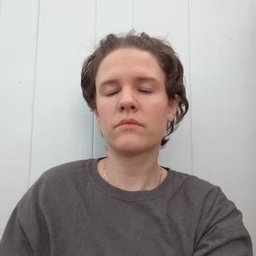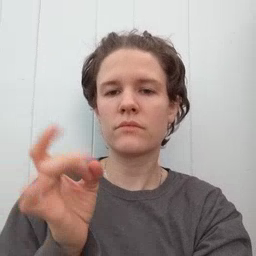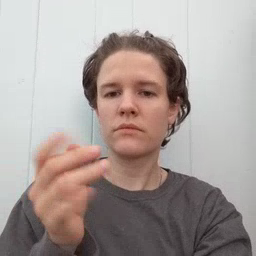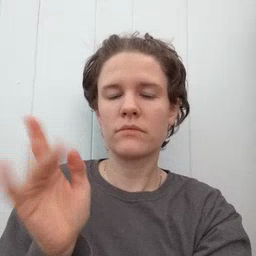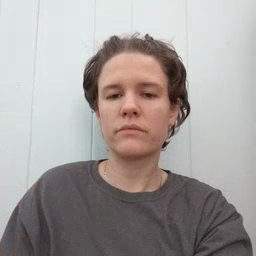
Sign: hide